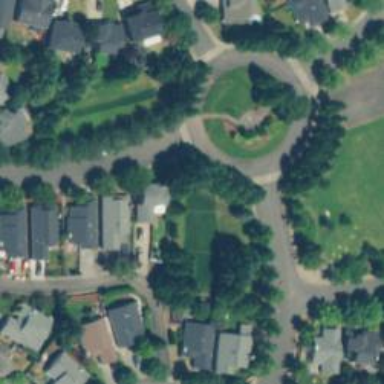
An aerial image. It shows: Circular junction on residential road.